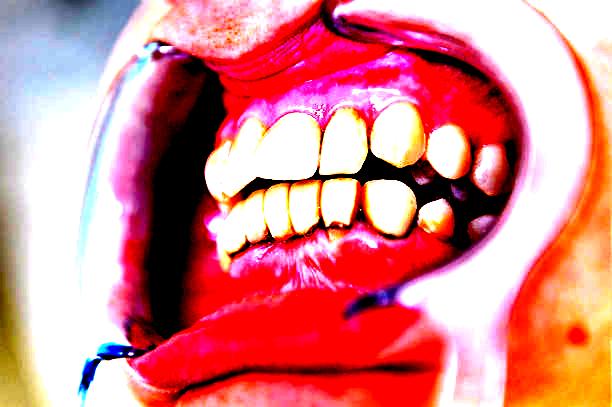
Condition: Gingivitis